Question: I just made my search button/icon clickable by adding a transparent button onto the input field. Not sure this is the right way to go about it but I couldn't think of anything else outside of jQuery/javascript which I'm not very experienced with. Seems to work fine except the hidden button isn't totally hidden... I've made the background transparent and said 'border: none' but I can see a little shadow of it. See screenshot below and put on some glasses because it's barely noticeable. Still bugs me very much. I've looked through my stylesheet and can't find any shadow setting for inputs so unsure how to fix this.

HTML:
'''
<div id="SearchForm" style="width: 120px; height: 29px; position: relative; top: 16px; right: 17px; padding-left: 20px;">
<form action="%%GLOBAL_ShopPath%%/search.php" method="get" onsubmit="return check_small_search_form()">
<span class="add-on" style="position: absolute; top: 6px; right: 4px;"><i class="icon-search"></i></span>
<input type="text" class="input-small" name="search_query" id="search_query" placeholder="Search..." value="%%GLOBAL_OriginalSearchQuery%%" title="Search" />
<input type="submit" value="" name="Search" title="Search" style="position: absolute; top: 2px; right: 0; background: transparent; border: none; width: 35px; height: 22px;" />
</form>
</div>
'''
CSS:
'''
input[type="submit"] {
cursor: pointer;
-webkit-appearance:none;
'''
}
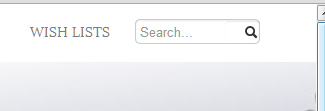
Answer: That is I guess 'border-top' of the button, or the button is not totally hidden. So you can try this out:
'''
<input type="submit" />
'''
And then use CSS to change the image, to the background-image for the submit button. So when you will click the form will be submitted!
'''
input[type="submit"] {
/* here, you can change the background-image
* background-image: url('../link/to/file.png');
*/
}
'''
If you really wanna get rid of it, then remove the above image, and use it as the background-image of the button. This way you won't have to worry about the button.
You can hide the button using:
'''
input[type="submit"] {
opacity:0.0;
filter:alpha(opacity=00); // for ie..
}
'''
Also, if you provided a link to the website then we might have noticed what was causing the issue, or just the source code.